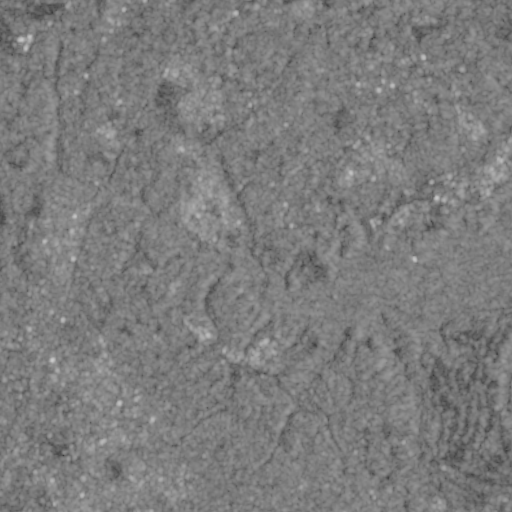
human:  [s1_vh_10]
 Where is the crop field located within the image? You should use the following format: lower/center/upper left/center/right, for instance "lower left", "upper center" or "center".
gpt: The crop field is located in the upper right of the image.
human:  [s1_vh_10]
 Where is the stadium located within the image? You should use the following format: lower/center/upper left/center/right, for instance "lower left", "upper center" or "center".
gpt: The stadium is located in the upper left of the image.
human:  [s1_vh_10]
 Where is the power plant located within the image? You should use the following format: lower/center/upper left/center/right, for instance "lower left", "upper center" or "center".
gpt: There is no power plant in the image.

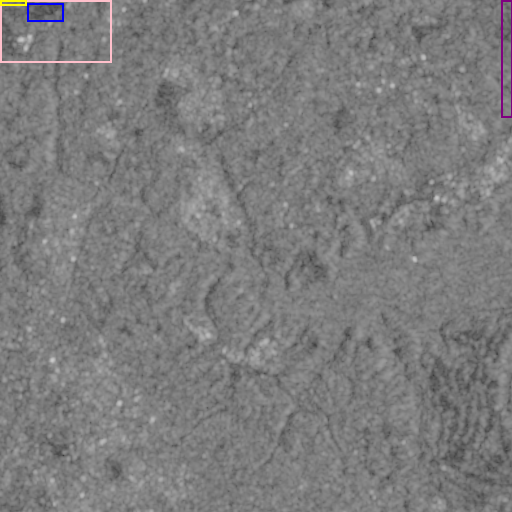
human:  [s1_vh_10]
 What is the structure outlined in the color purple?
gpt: The structure outlined in purple is a crop field.
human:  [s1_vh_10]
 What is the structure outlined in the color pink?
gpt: The structure outlined in pink is a park.
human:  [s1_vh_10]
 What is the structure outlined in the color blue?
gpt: The structure outlined in blue is a parking lot.
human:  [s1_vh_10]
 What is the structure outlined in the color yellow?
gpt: The structure outlined in yellow is a stadium.
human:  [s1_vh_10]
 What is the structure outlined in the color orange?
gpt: There is no orange outline.